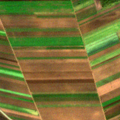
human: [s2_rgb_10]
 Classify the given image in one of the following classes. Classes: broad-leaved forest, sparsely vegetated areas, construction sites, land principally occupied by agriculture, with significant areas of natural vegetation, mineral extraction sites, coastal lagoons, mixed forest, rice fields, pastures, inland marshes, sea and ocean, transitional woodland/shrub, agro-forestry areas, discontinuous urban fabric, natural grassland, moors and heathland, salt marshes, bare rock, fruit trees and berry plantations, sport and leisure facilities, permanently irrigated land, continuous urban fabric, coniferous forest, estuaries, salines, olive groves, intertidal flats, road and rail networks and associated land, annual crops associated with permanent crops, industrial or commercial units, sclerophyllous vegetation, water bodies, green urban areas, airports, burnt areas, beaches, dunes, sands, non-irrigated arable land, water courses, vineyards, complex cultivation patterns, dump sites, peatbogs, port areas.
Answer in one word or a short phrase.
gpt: non-irrigated arable land